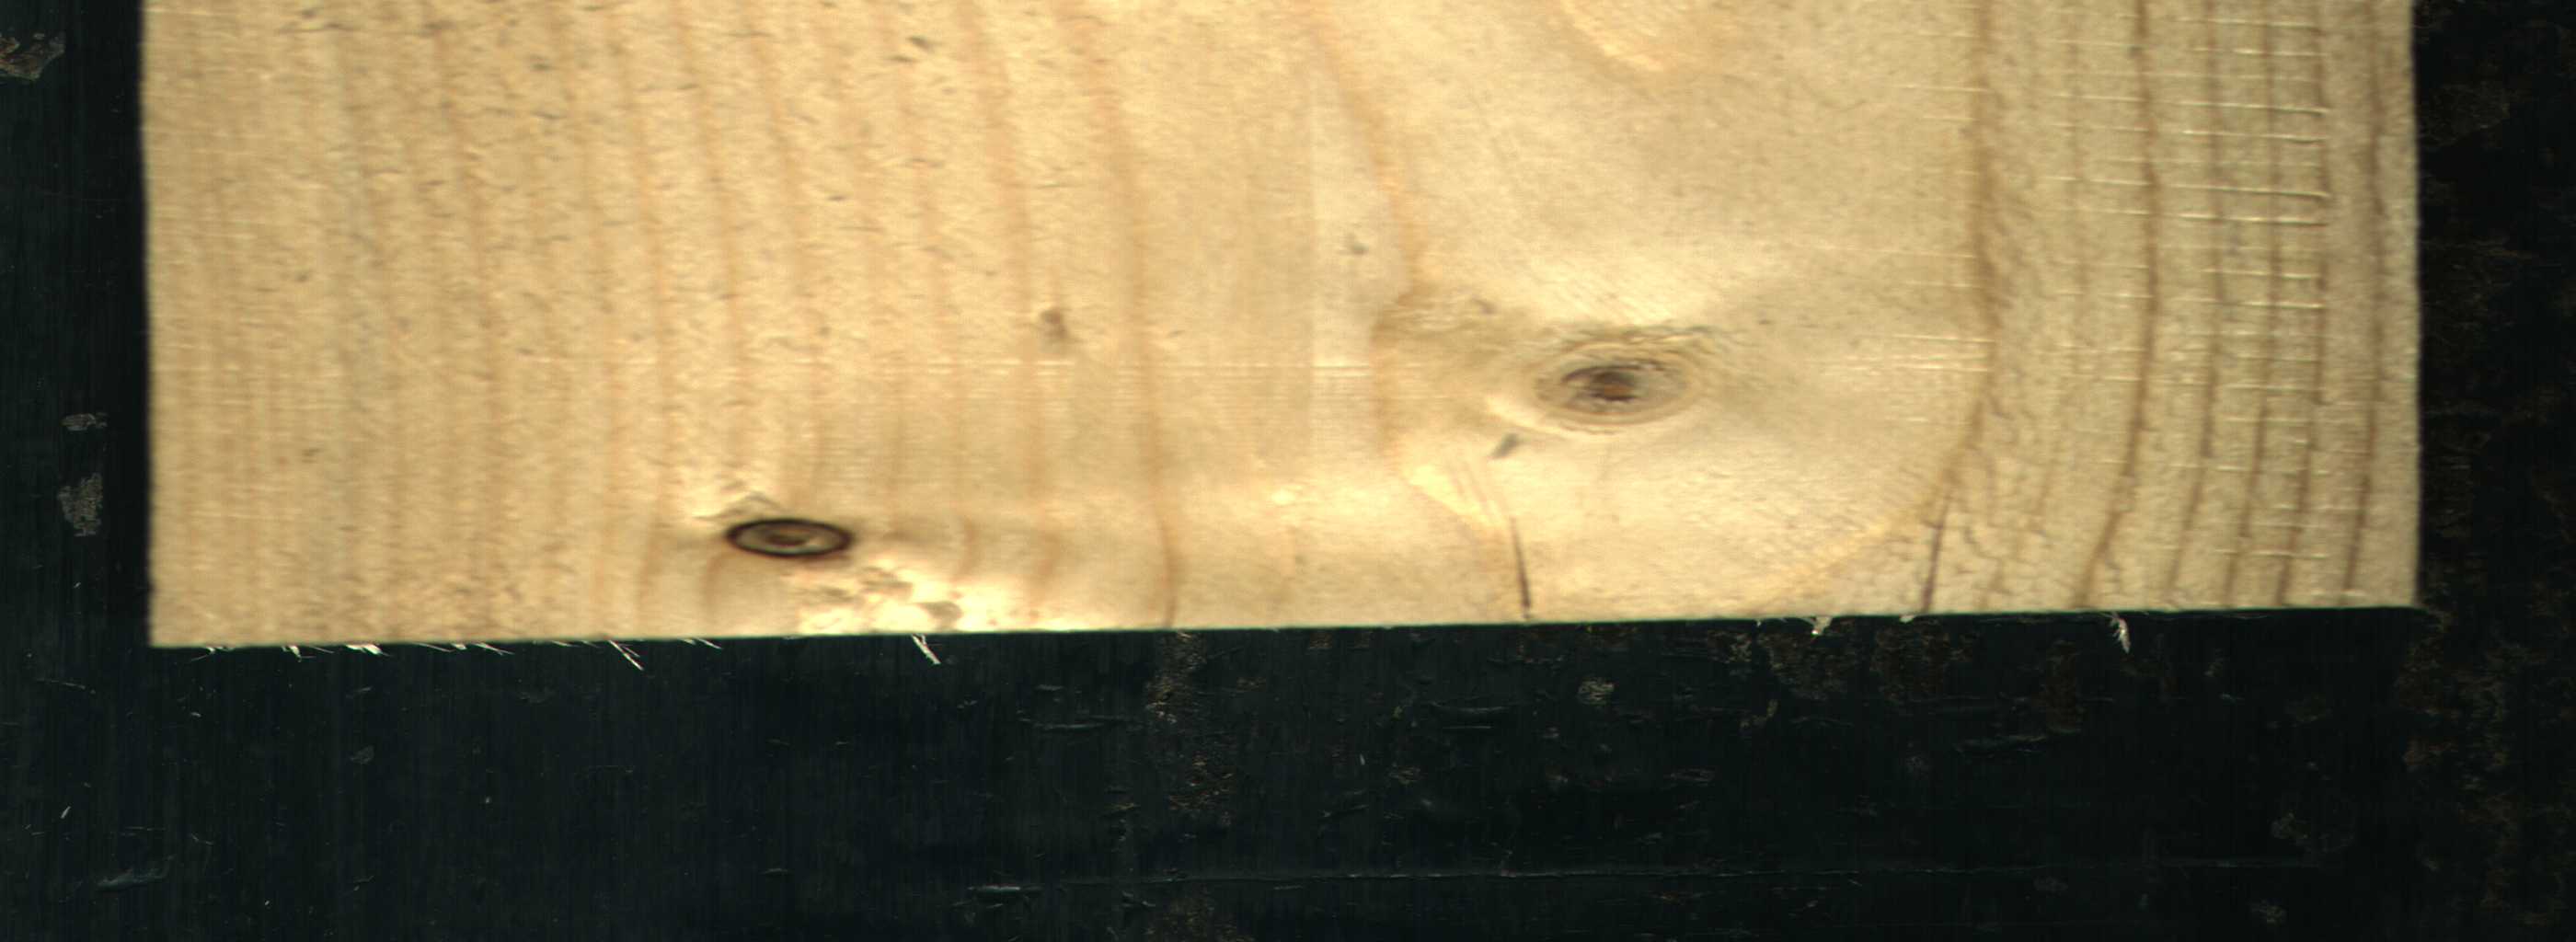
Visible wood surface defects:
Dead_Knot
Live_Knot